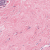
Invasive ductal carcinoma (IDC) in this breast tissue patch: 0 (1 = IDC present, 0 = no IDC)